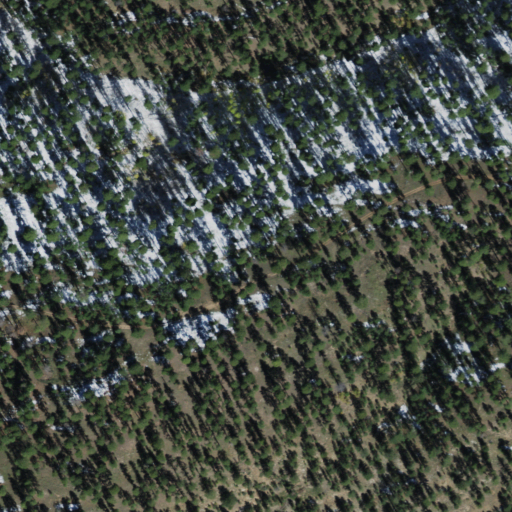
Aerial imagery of ridge(s) in Arizona named Burnt Corral Rim containing evergreen forest and grassland